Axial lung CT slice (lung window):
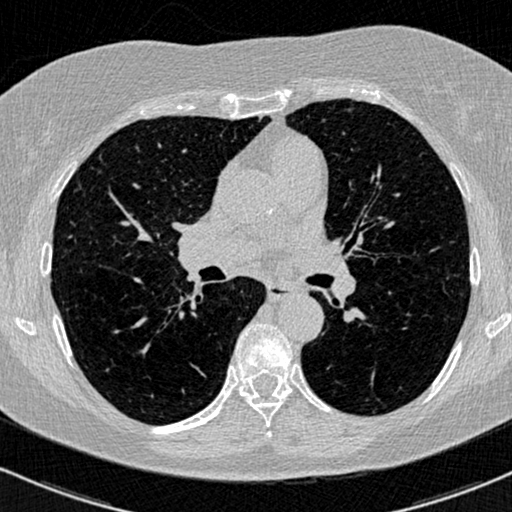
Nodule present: no